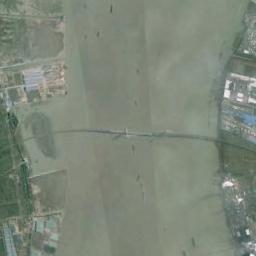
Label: bridge